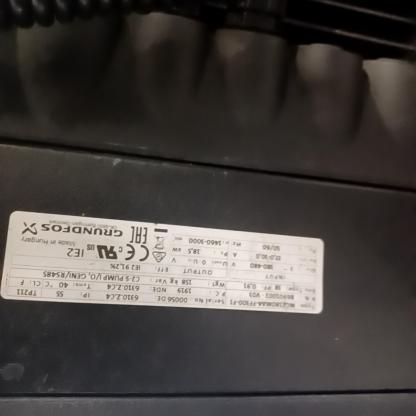
Klasa: tabliczka-znamionowa